Question: I have a text file with data in it which is set up like a table, but separated with commas, eg:
Firstly I have tried using a for loop, and placing each 'column' with all its values into a separate array.
Here is the code from my actual script, there is 12 columns hence why c should not be greater than 12.
'''
declare -A Array
for((c = 1; c <= 12; c++))
{
for((i = 1; i <= $total_lines; i++))
{
record=$(cat $FILE | awk -F "," 'NR=='$i'{print $'$c';exit}'| tr -d ,)
Array[$c,$i]=$record
}
}
'''
From here I then use the 'printf' function to format each array and print them as columns. The issue with this is that I have more than 3 arrays, in my actual code they're all in the same 'printf' line. Which I don't like and I know it is a silly way to do it.
'''
for ((i = 1; i <= $total_lines; i++))
{
printf "%0s %-10s %-10s...etc
" "${Array[1,$i]}" "${Array[2,$i]}" "${Array[3,$i]}" ...etc
}
'''
This does however give me the desired output, see image below:

I would like to figure out how to do this another way that doesn't require a massive print statement. Also the first time I call the for loop I get an error with 'awk'.
Any advice would be appreciated, I have looked through multiple threads and posts to try and find a suitable solution but haven't found something that would be useful.
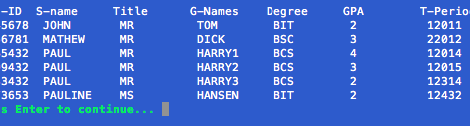
Answer: Try the 'column' command like
'column -t -s',''
This is what I can get quickly. See the man page for details.